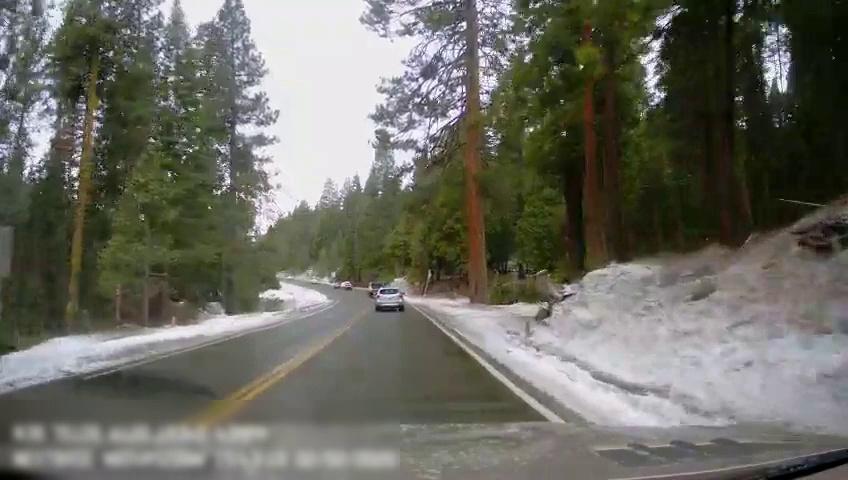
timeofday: Day
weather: Cloudy
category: Drivable Space
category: Vehicles | Car
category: Vehicles | Truck
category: Vehicles | Car
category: Lanes | Current Lane
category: Lanes | Current Lane
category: Lanes | Opposite Lane
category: Lanes | Opposite Lane